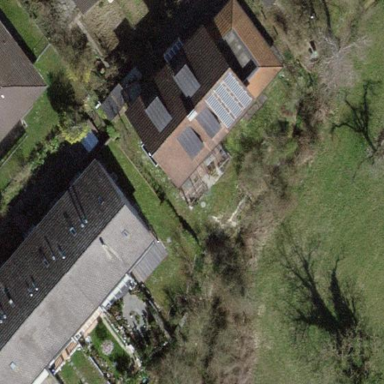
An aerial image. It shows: Building with tiled roof.